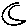
Label: moon